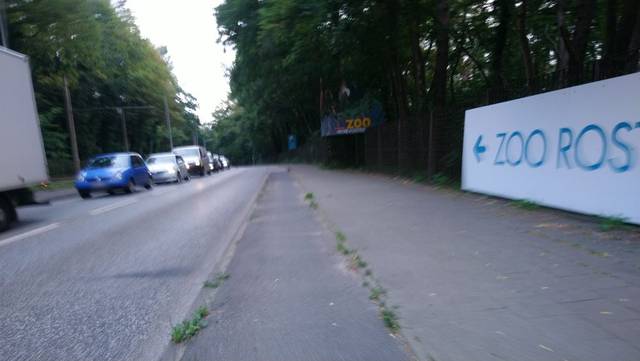
Region: Germany
Coordinates: 54.076, 12.088